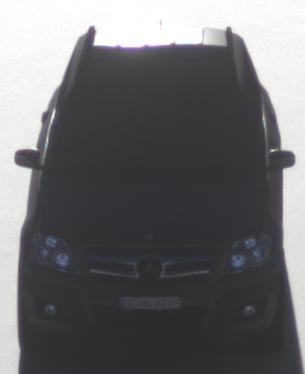
Make: Mercedes-Benz
Model: GLK 280
Detailed model: GLK-Class (204)
Model produced from: 2008/10
Model produced until: 2009/04
Doors: 5
Color: gray
Road condition: dry road
Daytime: sunrise or sunset
Contrast: high contrast